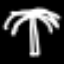
Label: palm tree